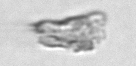
Label: detritus_transparent